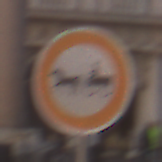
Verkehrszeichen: VerbotGespannfuhrwerke
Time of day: SunriseSunset
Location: Outdoor (Urban)
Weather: Clear
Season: NotSpecified
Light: Natural